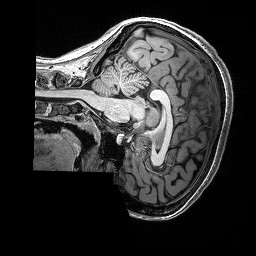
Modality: T1w
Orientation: sagittal
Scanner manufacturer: siemens
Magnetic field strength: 3 T
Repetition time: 2.53 s
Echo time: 0.0033 s